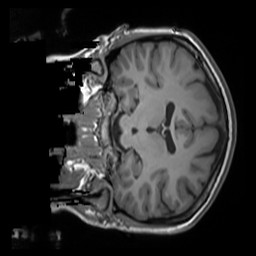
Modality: T1w
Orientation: coronal
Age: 21
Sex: female
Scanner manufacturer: siemens
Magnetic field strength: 3 T
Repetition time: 1.55 s
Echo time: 0.00234 s